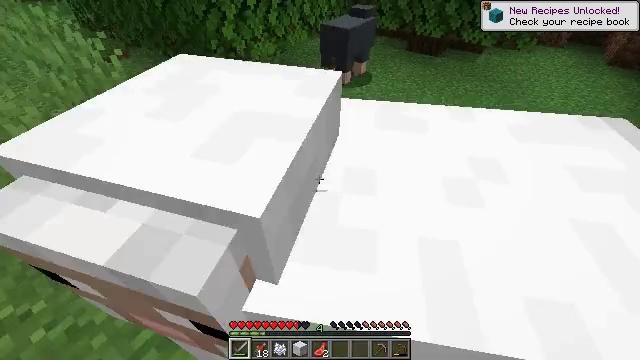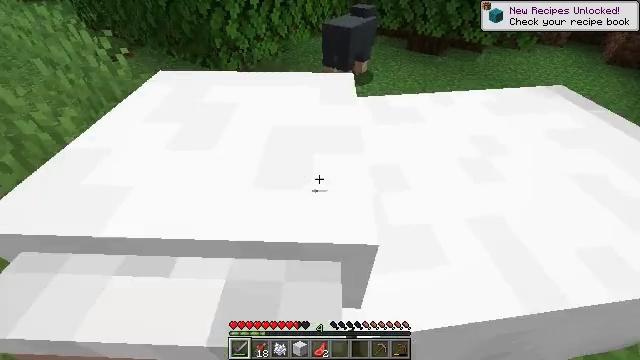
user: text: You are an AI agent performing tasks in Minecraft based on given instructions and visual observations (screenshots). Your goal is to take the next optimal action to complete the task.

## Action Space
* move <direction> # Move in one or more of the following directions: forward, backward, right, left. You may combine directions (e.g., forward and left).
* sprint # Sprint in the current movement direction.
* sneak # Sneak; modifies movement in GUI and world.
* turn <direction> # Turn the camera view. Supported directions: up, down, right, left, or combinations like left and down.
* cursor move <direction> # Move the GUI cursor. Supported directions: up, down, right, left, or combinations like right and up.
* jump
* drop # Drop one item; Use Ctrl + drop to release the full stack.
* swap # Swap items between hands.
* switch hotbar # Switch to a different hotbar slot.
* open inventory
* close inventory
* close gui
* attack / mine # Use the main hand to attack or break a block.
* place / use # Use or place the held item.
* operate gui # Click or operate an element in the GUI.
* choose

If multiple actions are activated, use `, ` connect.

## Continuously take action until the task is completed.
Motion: motion action
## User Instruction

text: Hunt animals.
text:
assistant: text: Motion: no_op
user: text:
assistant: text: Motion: no_op